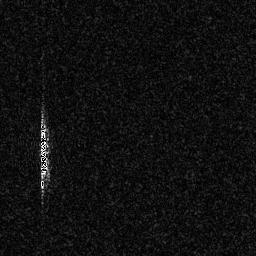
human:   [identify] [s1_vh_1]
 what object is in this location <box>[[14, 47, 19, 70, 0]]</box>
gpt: <ref>1 medium ship at the left</ref>